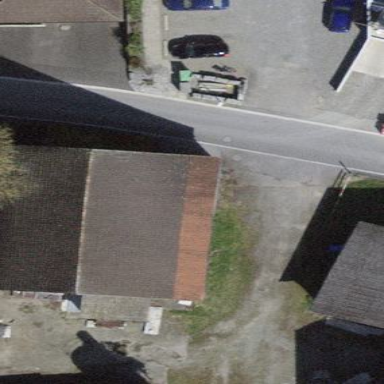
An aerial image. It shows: Farm auxiliary building.